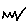
Label: zigzag